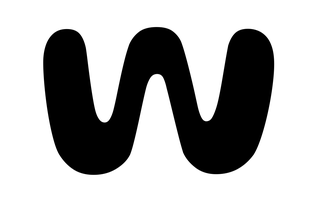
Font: Gluten_Medium